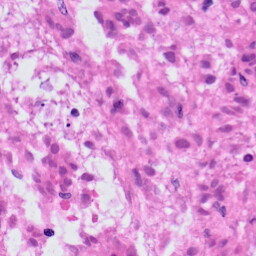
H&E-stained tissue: Skin